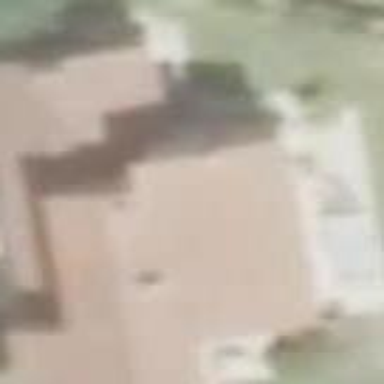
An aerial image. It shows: Simple and straightforward house.